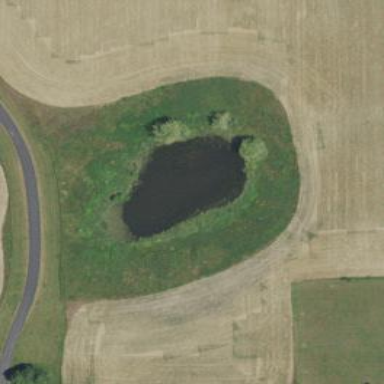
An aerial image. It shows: Serene pond surrounded by nature.